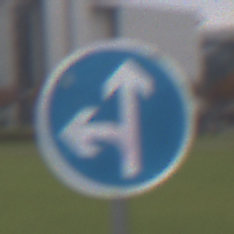
Verkehrszeichen: VorgeschriebeneFahrtrichtungGeradeausOderLinks
Umgebung: Outdoor, Suburban
Tageszeit: Midday
Wetter: Overcast
Licht: Natural
Jahreszeit: NotSpecified
Kontrast: LowContrast